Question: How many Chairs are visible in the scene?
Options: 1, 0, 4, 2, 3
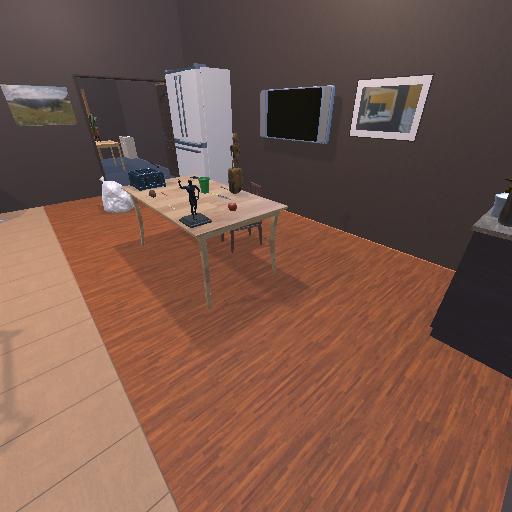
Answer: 1